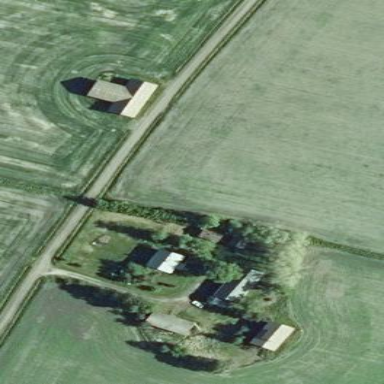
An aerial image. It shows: Farm with farmyard.